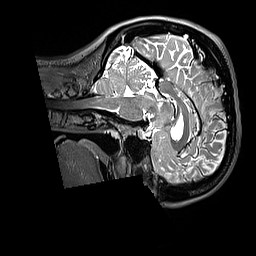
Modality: T2w
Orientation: sagittal
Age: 28
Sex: female
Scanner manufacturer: siemens
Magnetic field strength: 3 T
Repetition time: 3.2 s
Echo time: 0.408 s